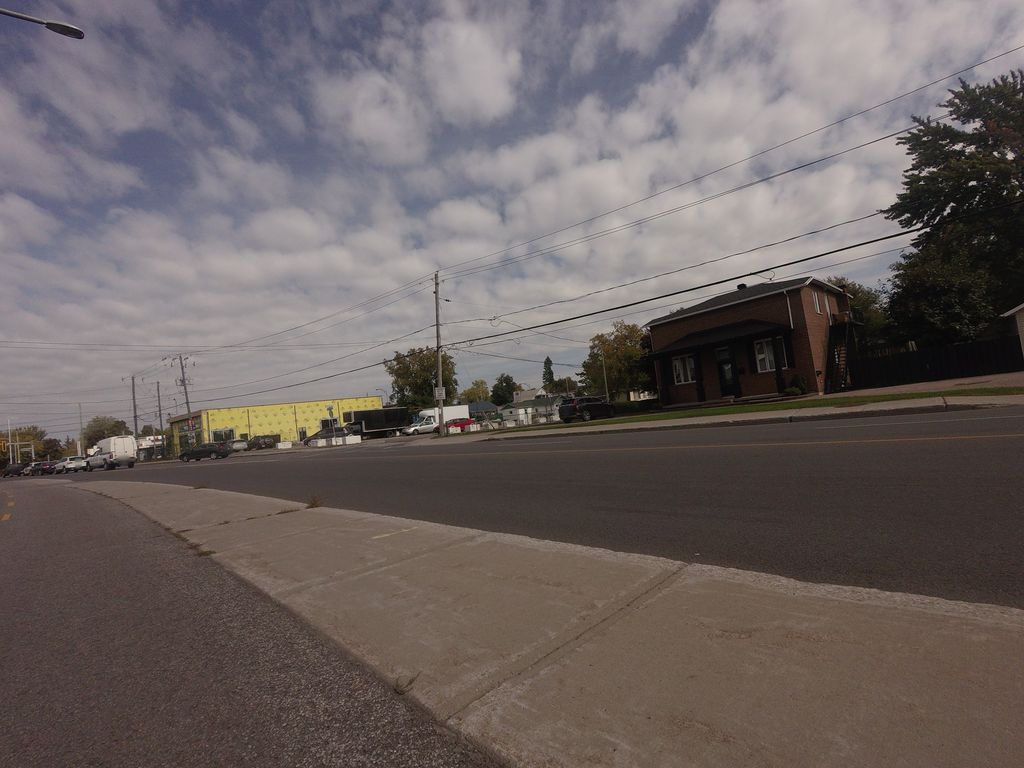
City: montreal